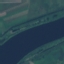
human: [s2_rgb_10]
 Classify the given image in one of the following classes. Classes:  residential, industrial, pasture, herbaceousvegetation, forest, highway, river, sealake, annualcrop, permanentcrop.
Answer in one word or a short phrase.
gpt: River